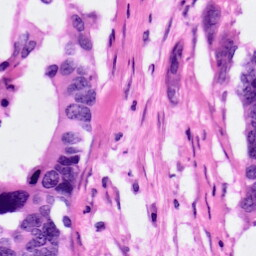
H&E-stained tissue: Pancreatic